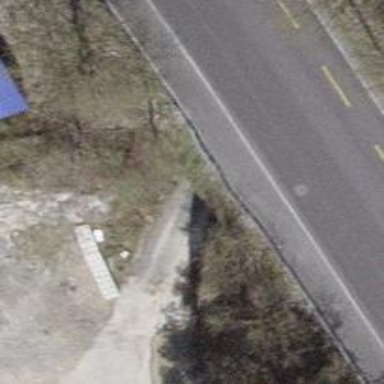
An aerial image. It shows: Service road leading to tunnel.